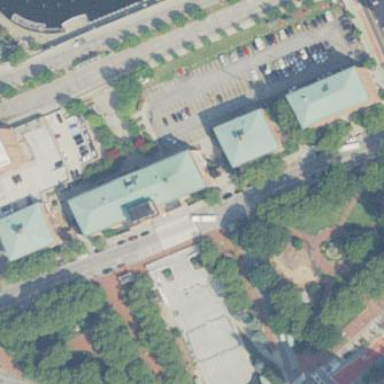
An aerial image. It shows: Historic office building.